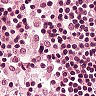
Metastatic tissue present: no